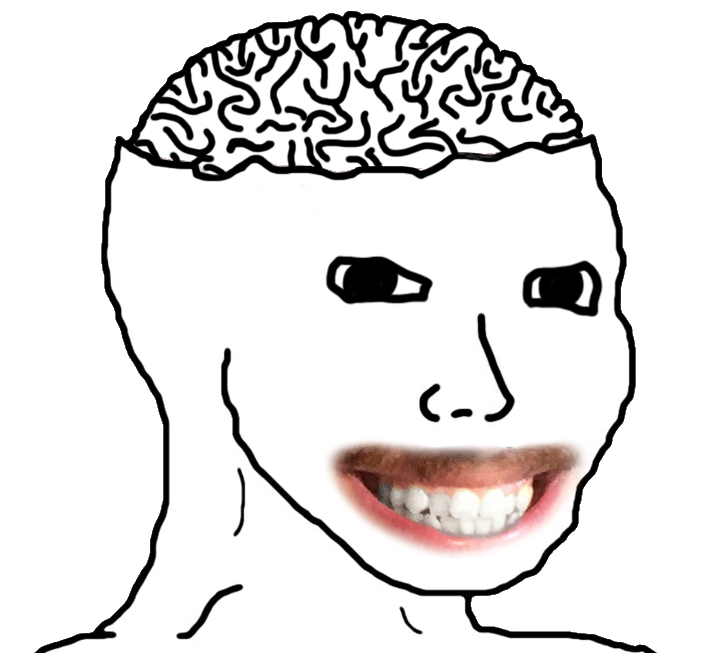
Label: 5_Brainlet